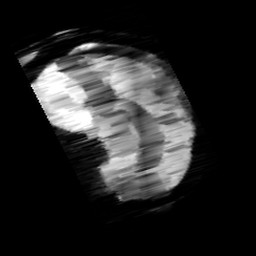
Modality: minIP
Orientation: sagittal
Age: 12
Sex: male
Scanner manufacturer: siemens
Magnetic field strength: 3 T
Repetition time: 0.027 s
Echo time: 0.02 s